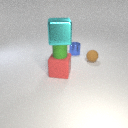
large red rubber cube below large cyan metal cube